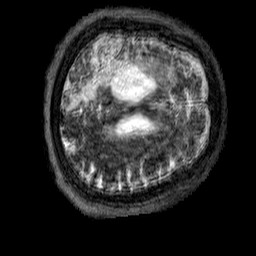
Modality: T2w
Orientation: axial
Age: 65
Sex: female
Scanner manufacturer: siemens
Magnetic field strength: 3 T
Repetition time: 3.2 s
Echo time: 0.567 s